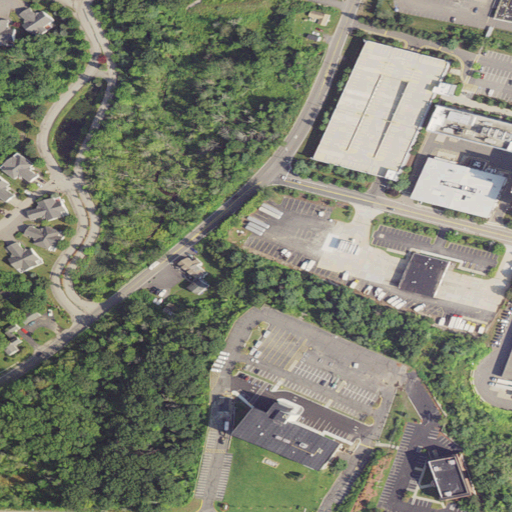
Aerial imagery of mountain in Massachusetts named Lamb Hill containing medium intensity development, high intensity development, woody wetlands, low intensity development, and open development